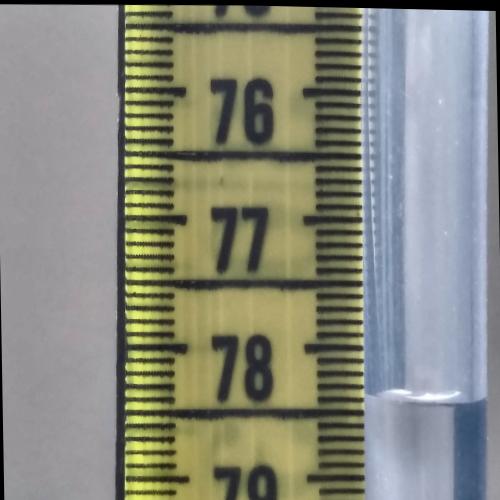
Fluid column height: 78.4 cm